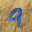
Label: 9